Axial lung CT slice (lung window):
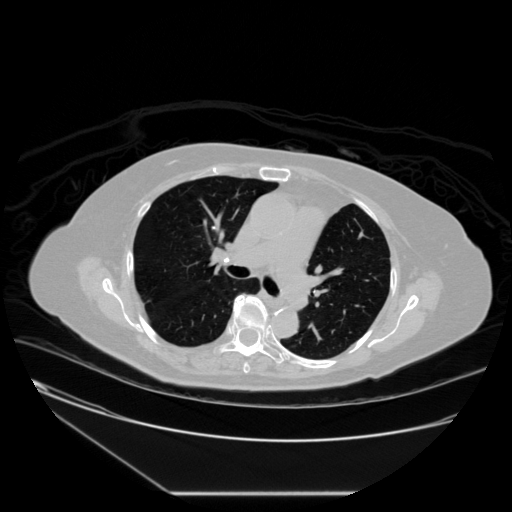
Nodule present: yes
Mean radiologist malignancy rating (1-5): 1